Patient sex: F
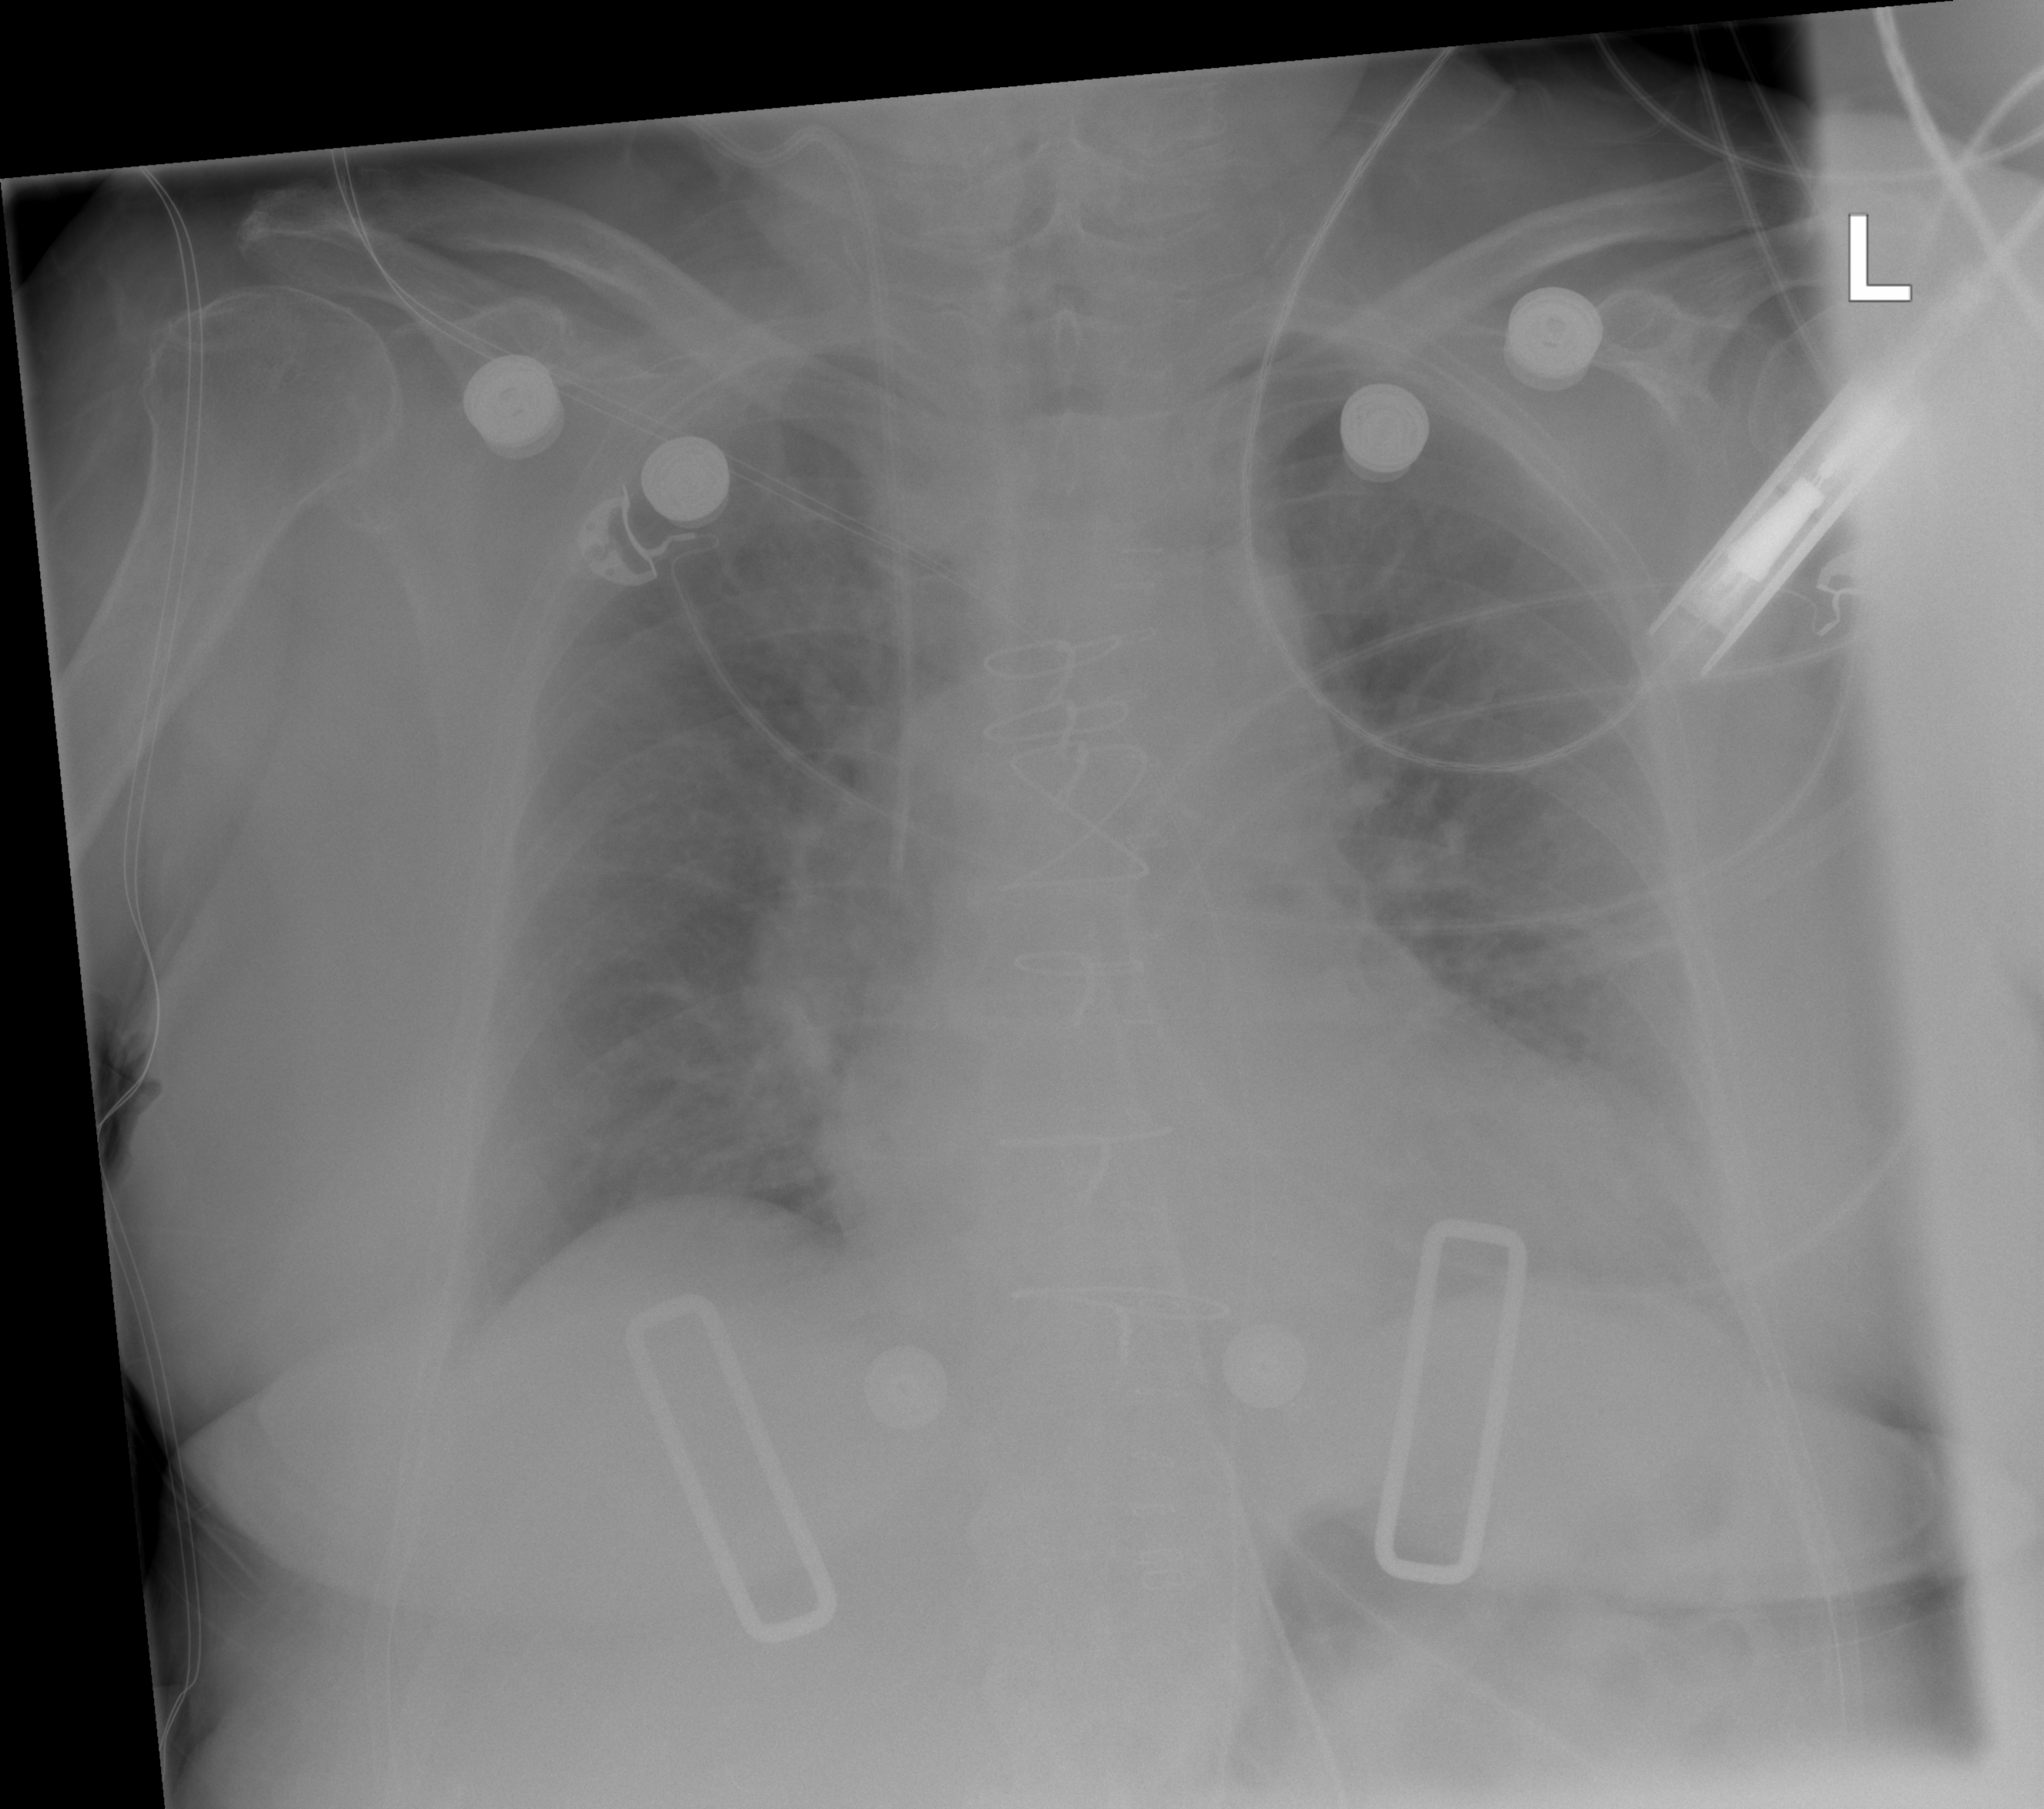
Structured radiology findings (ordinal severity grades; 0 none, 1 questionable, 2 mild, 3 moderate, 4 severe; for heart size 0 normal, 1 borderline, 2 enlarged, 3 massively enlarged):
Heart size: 0
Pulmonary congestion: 2
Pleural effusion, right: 0
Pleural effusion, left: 1
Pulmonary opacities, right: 2
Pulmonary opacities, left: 2
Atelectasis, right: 2
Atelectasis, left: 2